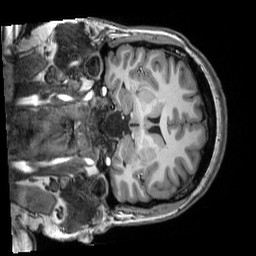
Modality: T1w
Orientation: coronal
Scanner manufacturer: siemens
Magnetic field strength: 3 T
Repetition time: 2.5 s
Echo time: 0.00343 s